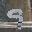
Label: 9